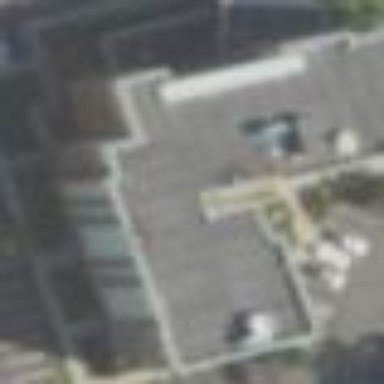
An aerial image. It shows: Hotel building.